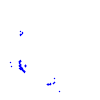
Particle: proton